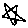
Label: star